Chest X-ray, PA view. Patient: 64 years old, sex M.
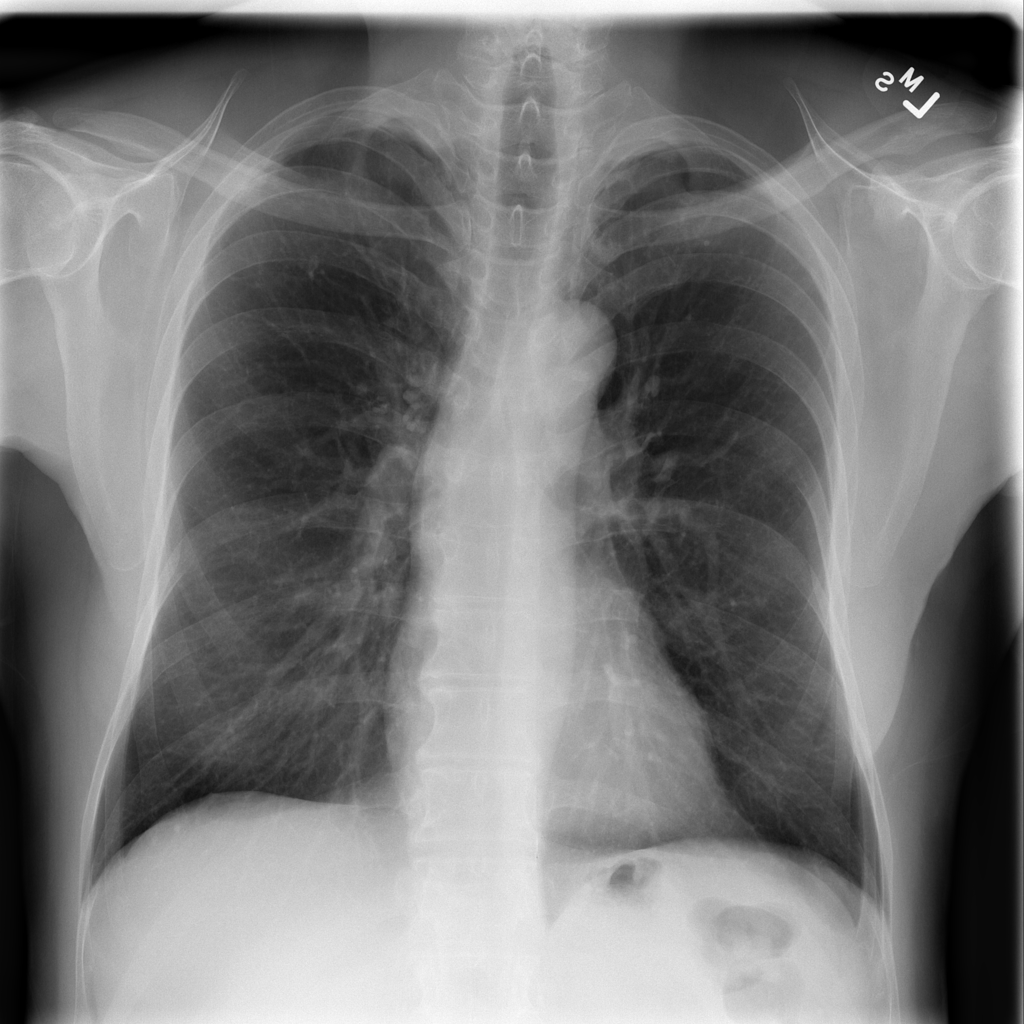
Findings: No Finding